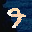
Label: 9